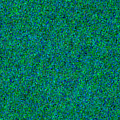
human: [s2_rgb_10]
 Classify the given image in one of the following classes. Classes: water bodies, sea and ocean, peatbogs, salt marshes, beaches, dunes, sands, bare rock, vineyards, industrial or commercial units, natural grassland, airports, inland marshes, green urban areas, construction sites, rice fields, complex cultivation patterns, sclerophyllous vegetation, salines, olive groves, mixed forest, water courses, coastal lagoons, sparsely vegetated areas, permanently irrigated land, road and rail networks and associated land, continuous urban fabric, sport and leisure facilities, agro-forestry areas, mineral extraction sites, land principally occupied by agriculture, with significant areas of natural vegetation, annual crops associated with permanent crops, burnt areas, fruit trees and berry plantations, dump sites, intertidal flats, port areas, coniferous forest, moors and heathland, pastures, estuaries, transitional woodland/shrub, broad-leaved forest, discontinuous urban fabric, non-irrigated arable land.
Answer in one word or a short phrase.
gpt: sea and ocean